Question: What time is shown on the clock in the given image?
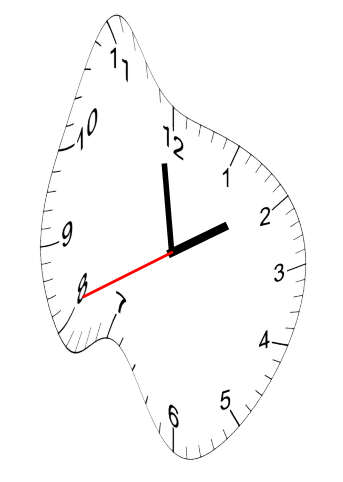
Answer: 01:58:41